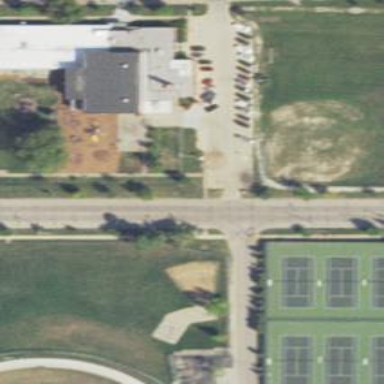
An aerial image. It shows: School building.